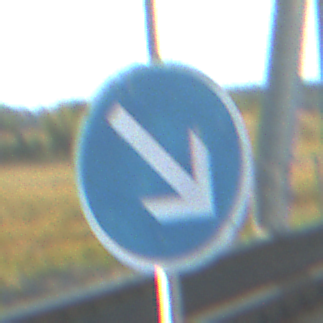
Verkehrszeichen: VorgeschriebeneVorbeifahrtRechts
Umgebung: Outdoor, RoadRail
Tageszeit: SunriseSunset
Wetter: Clear
Licht: Natural
Jahreszeit: NotSpecified
Kontrast: HighContrast